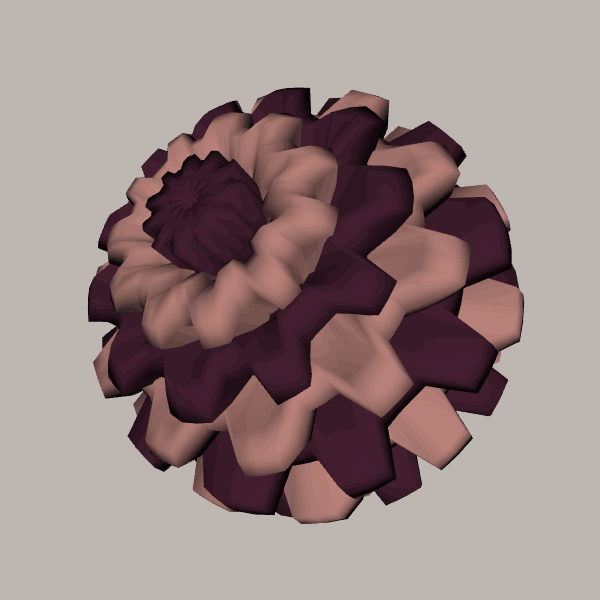
Background: light